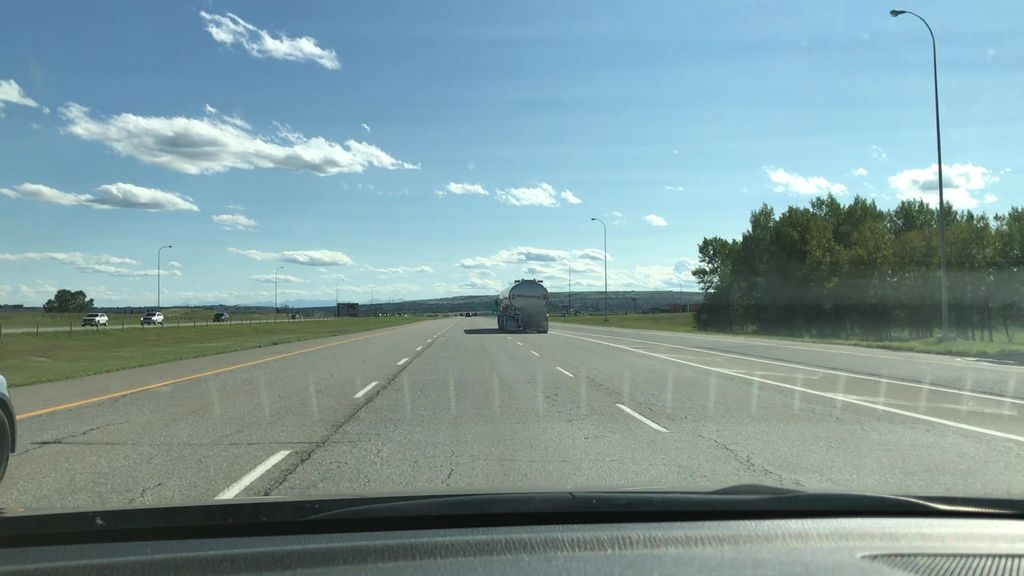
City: calgary